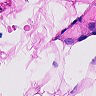
Metastatic tissue present: no